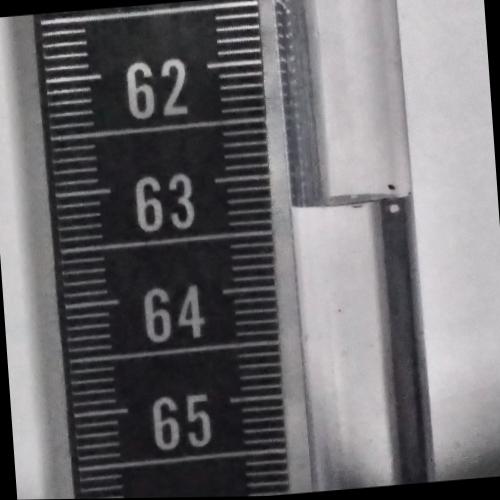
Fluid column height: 63.3 cm